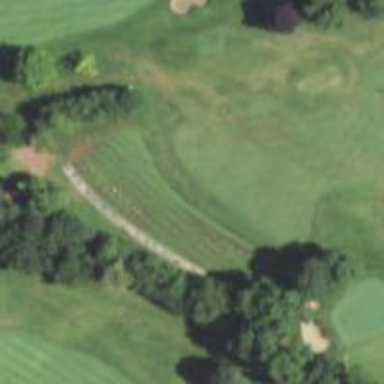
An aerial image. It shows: Finely mown grass area designated as golf tee for the sport of golf.